В однородной среде свет распространяется прямолинейно. Однако при огибании небольших препятствий или при прохождении через небольшие отверстия происходит изменение направления распространения света — Если направить на круглую диафрагму световой пучок цилиндрической формы (например, свет лазера), то после прохождения через диафрагму его форма станет конической (рис. 1). До диафрагмы все лучи света в лазерном пучке параллельны, а после прохождения диафрагмы часть лучей из-за явления дифракции изменит направление. Световой пучок как бы «расширится».  При увеличении расстояния между диафрагмой и экраном изображение на экране, в том числе центральное пятно, будет увеличиваться.
Измерьте с максимальной точностью диаметры выданных вам игл. Оцените погрешности.
Придумайте способ, позволяющий значительно увеличить путь светового пучка от диафрагмы до экрана и изучить изменение размеров центрального пятна в зависимости от расстояния $l$.
Используя малярный скотч, изготовьте диафрагму. Для этого закройте выходное окошко лазерной указки малярным скотчем, приклеив концы отрезка малярного скотча к корпусу указки. Включите указку. На скотче будет видна освещенная лазерным пучком область. Проткните скотч в середине освещенной области иглой наименьшего диаметра. Постарайтесь сделать отверстие максимально приближенным по форме к кругу диаметром равным диаметру иглы. Зажмите кнопку включения лазера канцелярским зажимом. Посветите таким пучком на удаленный от лазера экран и пронаблюдайте на нем дифракционную картину и центральное пятно в ней.
Запишите формулу зависимости угла дифракции $\varphi$ от диаметра центрального пятна $D$ на экране, диаметра диафрагмы $d$ и расстояния $l$ между диафрагмой и экраном (рис. 2).
Измерьте зависимость угла $\varphi$ от диаметра отверстия в скотче $d$.
Определите величины $n$ и $A$.
Определите, какого диаметра получилось бы центральное пятно $D_0$ на экране, удалённом от диафрагмы вашей лазерной указки на расстояние $l_0 = 500~ см$, при использовании диафрагмы диаметром $d_0 = 0.20~ мм$.
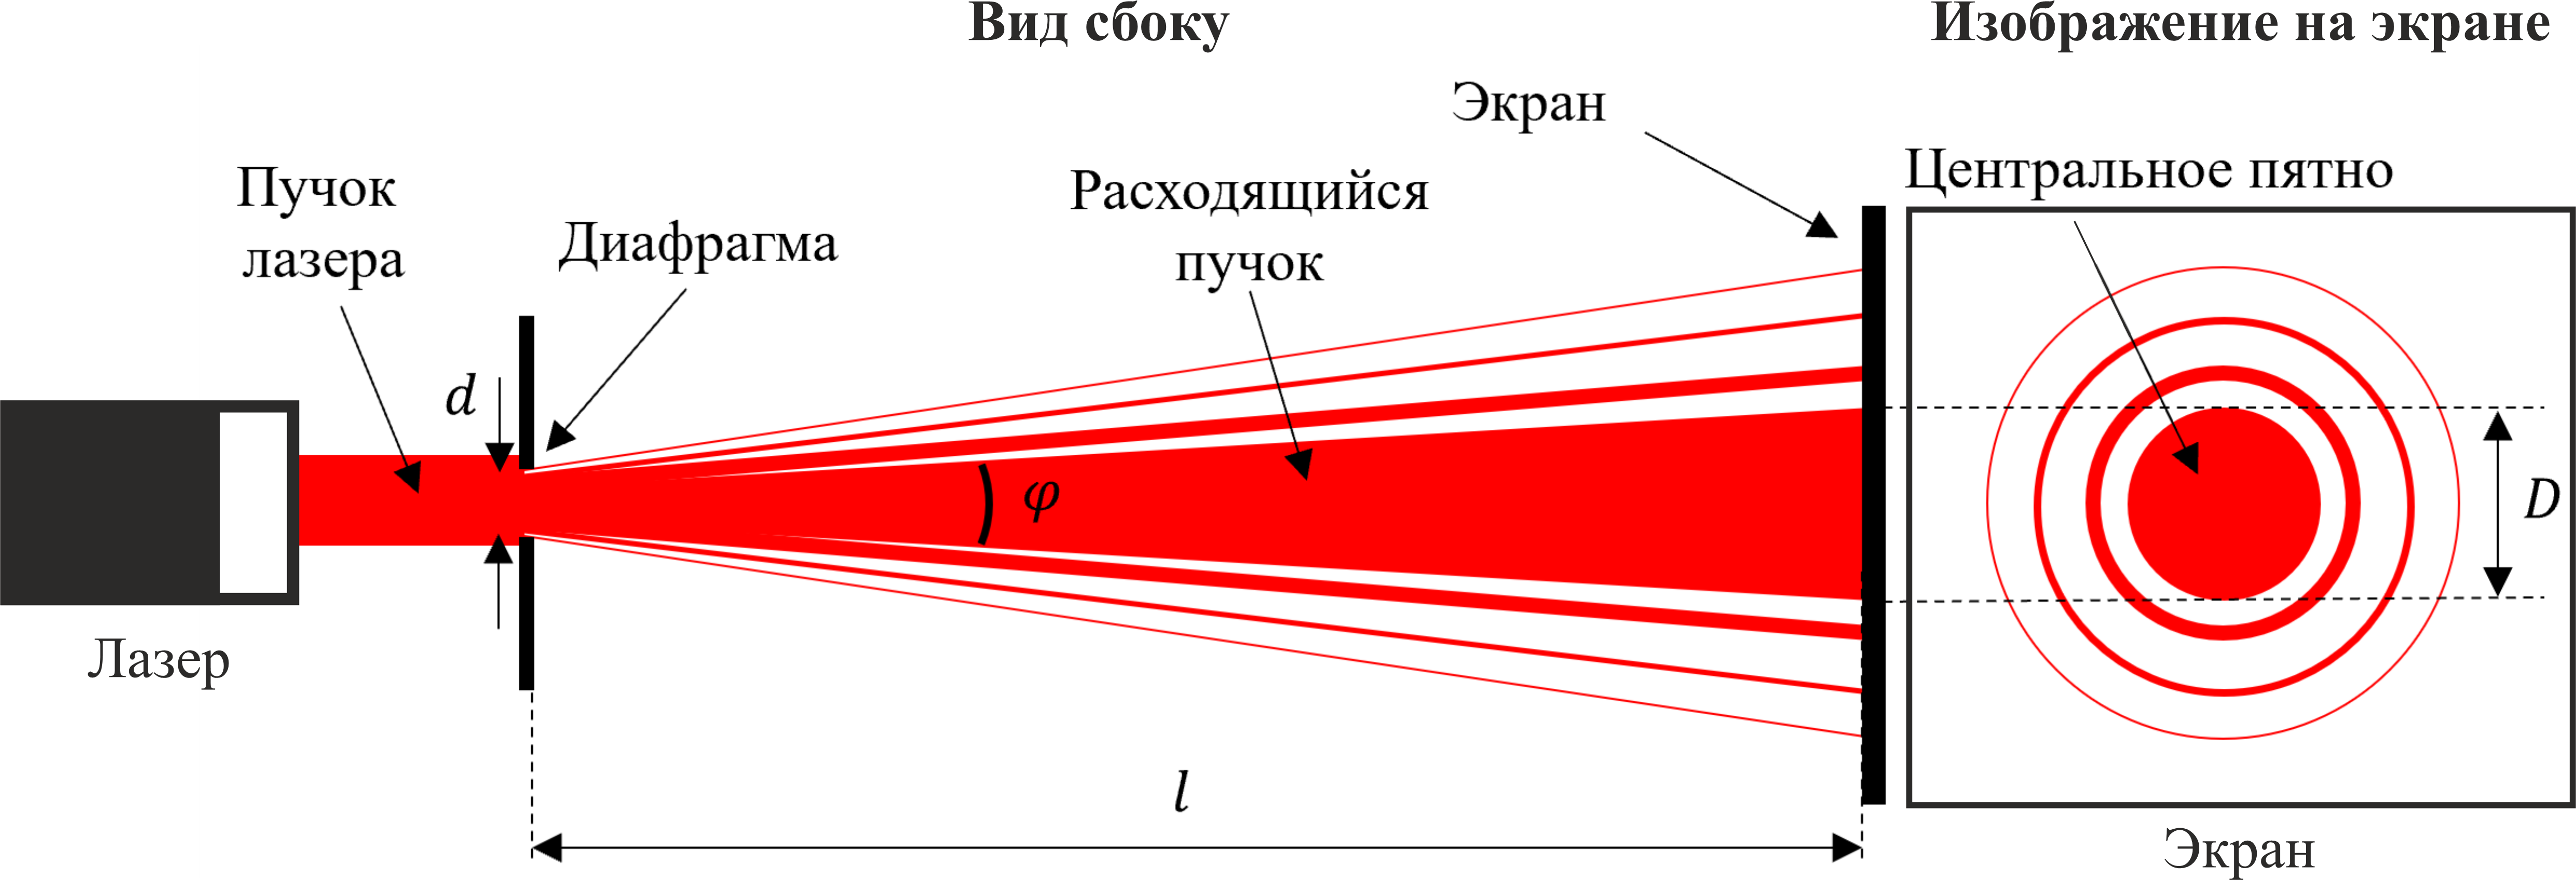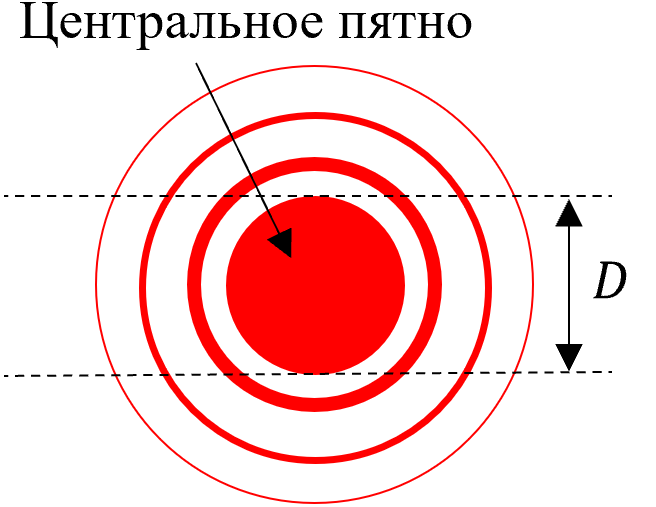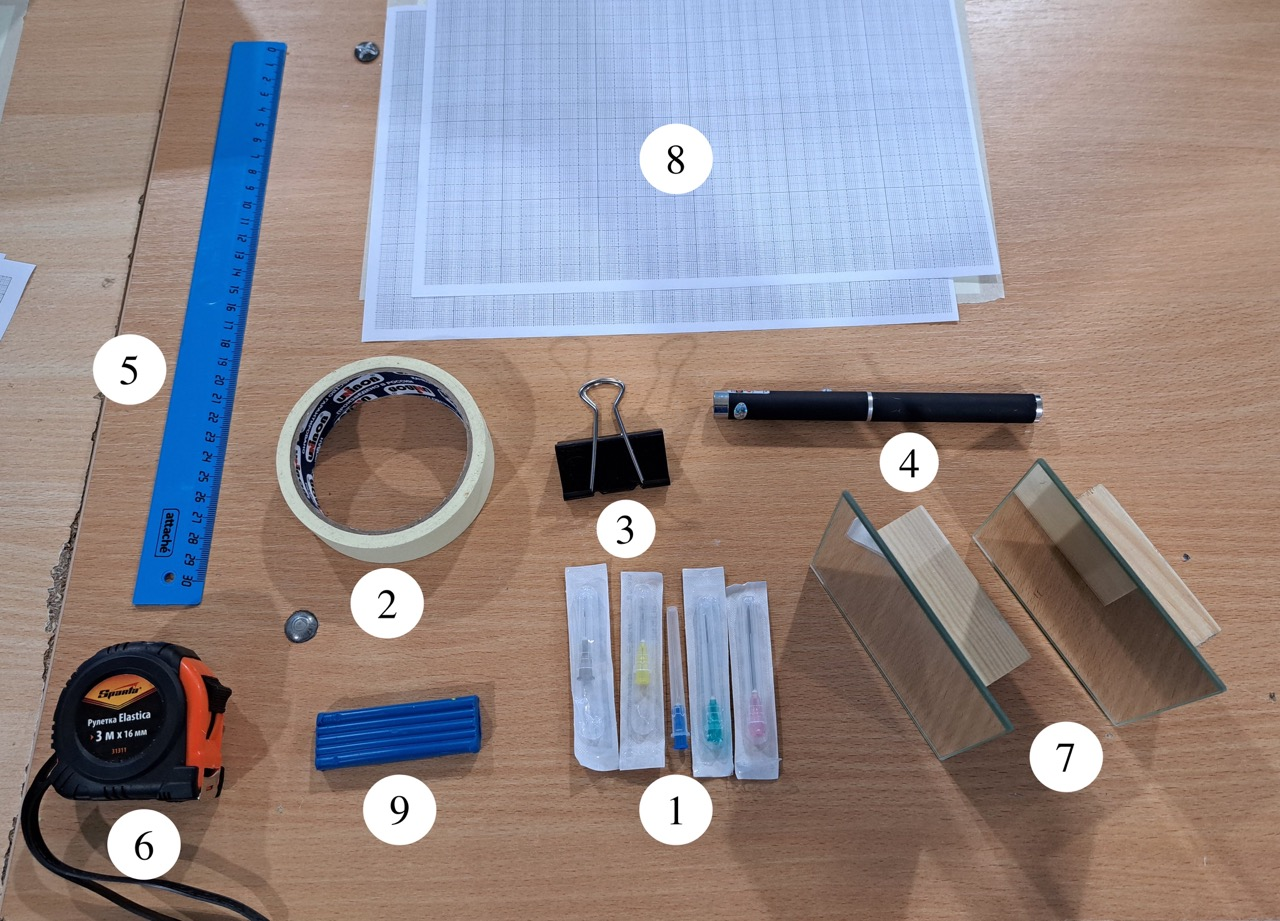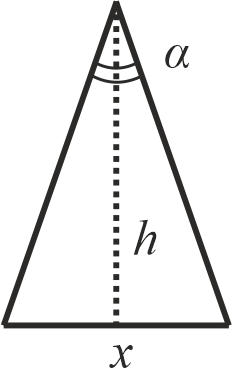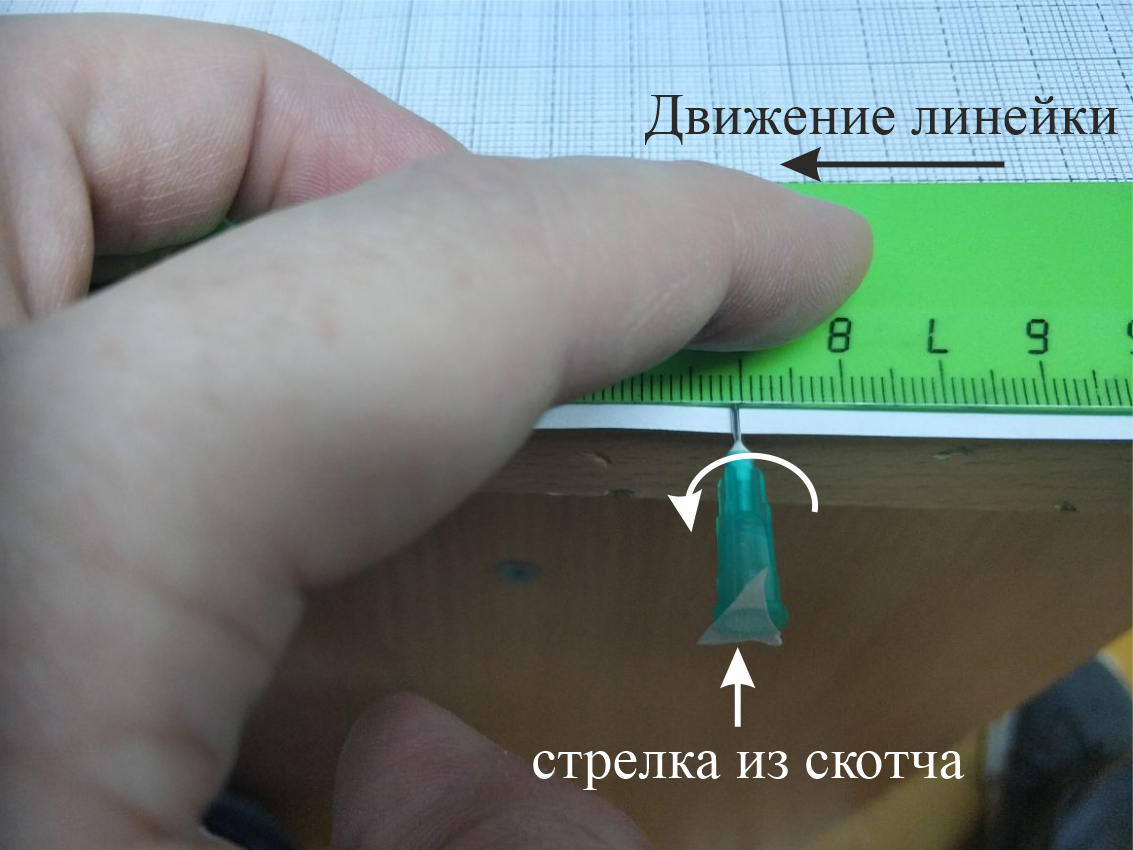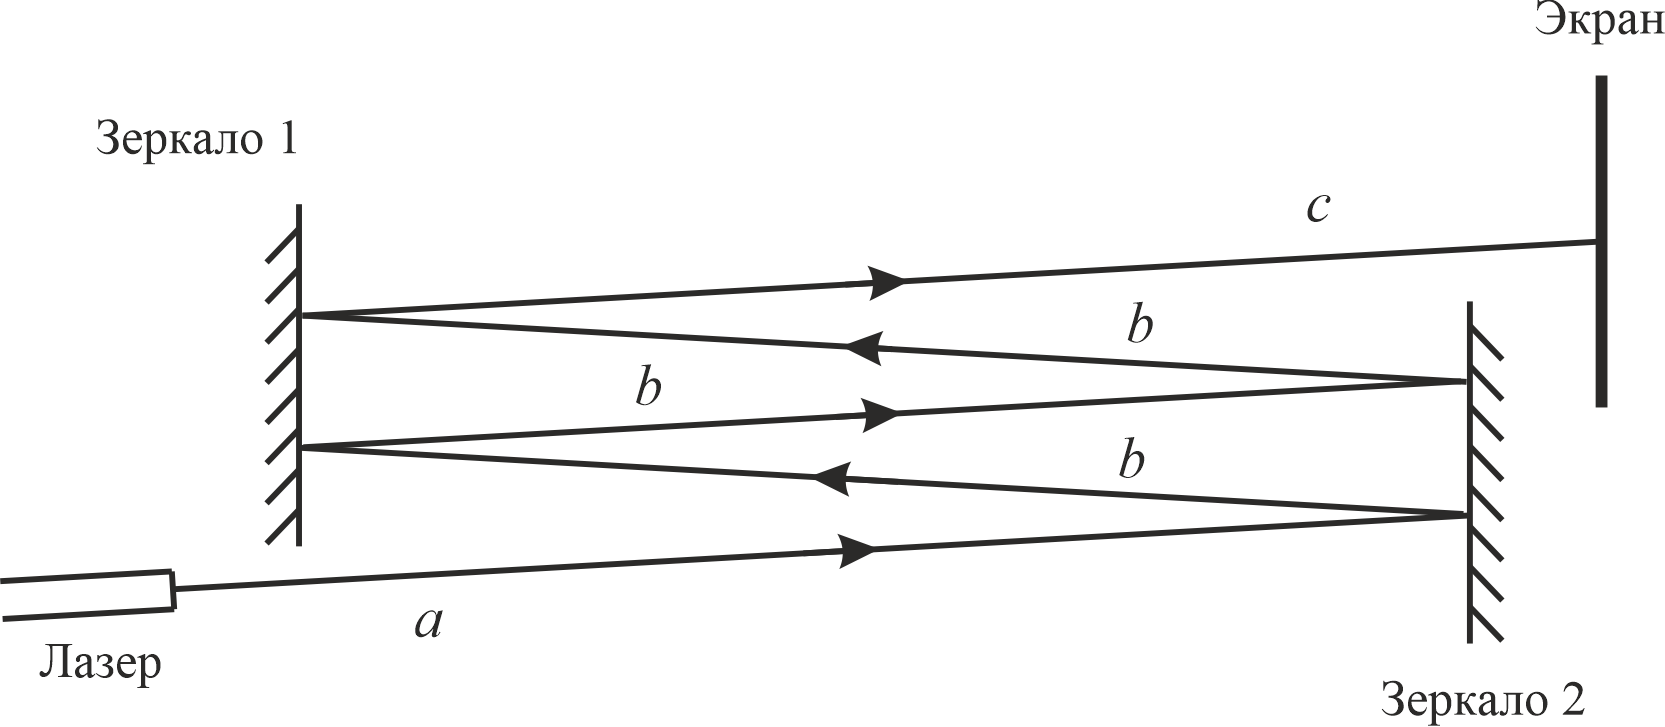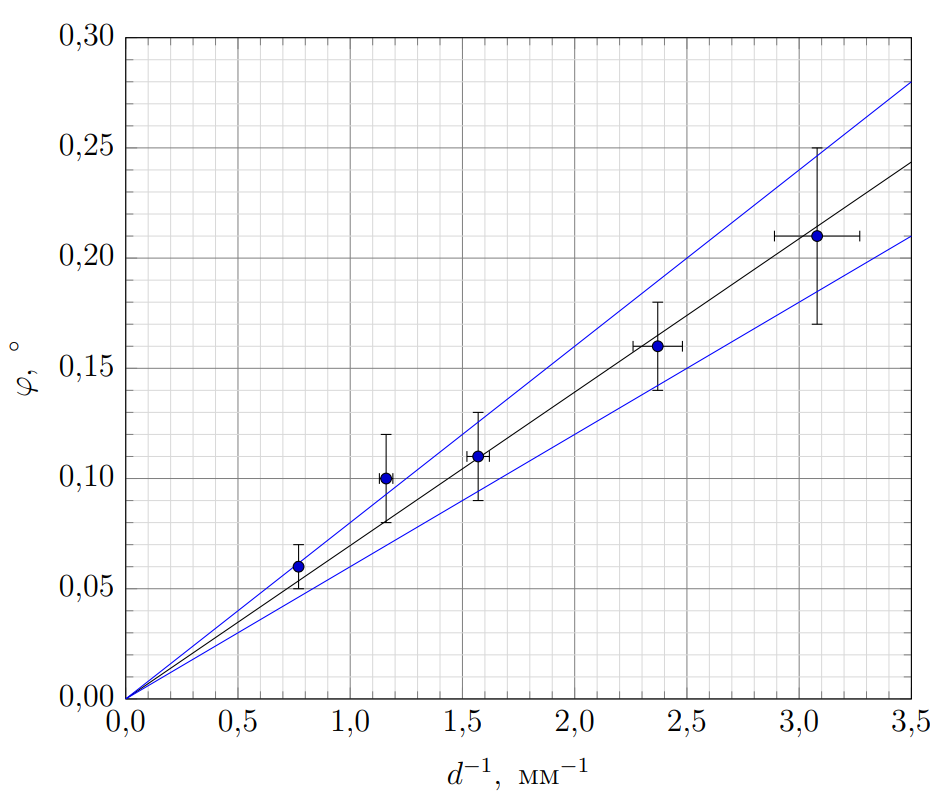
Измерьте с максимальной точностью диаметры выданных вам игл. Оцените погрешности.
Решение: Для измерения диаметров игл воспользуемся методом прокатывания (рис. 4).  Для этого сделаем флажок из малярного скотча и приклеим его к пластиковой части иглы. Положим иглу на миллиметровую бумагу и прокатим ее по бумаге линейкой, подсчитав количество оборотов $n$, которое сделает игла. Определим расстояние $L$, на которое сместится игла по бумаге. Диаметр иглы $d$ может найден по следующей формуле: \begin{equation} d=\frac{L}{\pi n}\tag{3}\end{equation}Для повышения точности величину $L$ измерим три раза для каждой иглы (в таблице — величины $L_1$, $L_2$, $L_3$). Цвет$L_1,~\text{мм}$$L_2,~\text{мм}$$L_3,~\text{мм}$$n$$d, ~{мм}$жёлтая505251500.32серая 535353400.42синяя 99100101500.64зелёная 107109108400.86розовая 162163162401.29 измерения длин оценим как $\sigma_\text{случ}=1~ мм$. Тогда погрешность измерения диаметров иголок будет приблизительно одинаковой и равной:\begin{equation} \sigma_d \approx \dfrac{\sigma_x +\sigma_{случ}}{\pi n}=0.02~\text{мм}.\tag{4}\end{equation}Для сравнения проведём контрольные измерения игл с помощью микрометра (погрешность прибора $0.01~ мм$). | Цвет | $L_1,~\text{мм}$ | $L_2,~\text{мм}$ | $L_3,~\text{мм}$ | $n$ | $d, ~{мм}$ | | --- | --- | --- | --- | --- | --- | | жёлтая | 50 | 52 | 51 | 50 | 0.32 | | серая | 53 | 53 | 53 | 40 | 0.42 | | синяя | 99 | 100 | 101 | 50 | 0.64 | | зелёная | 107 | 109 | 108 | 40 | 0.86 | | розовая | 162 | 163 | 162 | 40 | 1.29 |
Ответ: | Цвет | жёлтая | серая | синяя | зелёная | розовая | | --- | --- | --- | --- | --- | --- | | $d, ~{мм}$ | 0.31 | 0.41 | 0.63 | 0.80 | 1.27 | Ответ: Цветжёлтаясераясиняязелёнаярозовая$d, ~{мм}$0.310.410.630.801.27

Придумайте способ, позволяющий значительно увеличить путь светового пучка от диафрагмы до экрана и изучить изменение размеров центрального пятна в зависимости от расстояния $l$.
Решение: Максимальная длина хода пучка (расстояние, которое свет от лазера до экрана), которую можно достичь на столе без применения сторонних устройств, примерно равна диагонали стола ($\approx 130~ см$). При такой длине возможно измерить диаметр $D$ только для игл малых диаметров, при этом измерения будут иметь низкую точность. Для повышения точности используем зеркала для увеличения длины хода пучка (рис. 2). Таким образом можно добиться многократного прохождения пучком света расстояния между зеркалами за счет отражения от них. Для подсчета длины хода пучка в этом случае необходимо проследить, сколько раз пучок света отражался от зеркал, прежде чем попасть на экран.

Используя малярный скотч, изготовьте диафрагму. Для этого закройте выходное окошко лазерной указки малярным скотчем, приклеив концы отрезка малярного скотча к корпусу указки. Включите указку. На скотче будет видна освещенная лазерным пучком область. Проткните скотч в середине освещенной области иглой наименьшего диаметра. Постарайтесь сделать отверстие максимально приближенным по форме к кругу диаметром равным диаметру иглы. Зажмите кнопку включения лазера канцелярским зажимом. Посветите таким пучком на удаленный от лазера экран и пронаблюдайте на нем дифракционную картину и центральное пятно в ней.
Решение: Соберем установку для наблюдения дифракции описанную в условии, увеличив длину хода пучка при помощи зеркал.

Запишите формулу зависимости угла дифракции $\varphi$ от диаметра центрального пятна $D$ на экране, диаметра диафрагмы $d$ и расстояния $l$ между диафрагмой и экраном (рис. 2).
Решение: Угол дифракции (в градусах) можно рассчитать как:
Ответ: \begin{equation} \varphi=\frac{D-d}{2\pi l}\cdot 360^\circ \tag{5}\end{equation}

Измерьте зависимость угла $\varphi$ от диаметра отверстия в скотче $d$.
Решение: Проведем измерения диаметра центрального пятна дифракционной картины и длины хода пучка для разных размеров диафрагмы. Исходя из схемы (рис. 2), считая углы переотражения пучка от зеркал пренебрежимо малыми, рассчитаем общий путь пучка:\begin{equation}L=a+3b+c,\tag{6}\end{equation}где $a$, $b$, $c$ — расстояния, указанные на рисунке. Центральное пятно на экране может получиться овальной формы, если отверстие в скотче не круглое. Тогда будем измерять размеры пятна по вертикали (величина $V$) и горизонтали (величина $H$). Диаметр $D$ рассчитаем как среднее арифметическое $V$ и $H$. Рассчитаем для каждой диафрагмы угол дифракции и занесем данные в таблицу. $d, ~мм$$a, ~см$$b, ~см$$c, ~см$$H, ~мм$$V,~ мм$0.32 107.0111.2128.023200.42 105.0111.0129.018140.64104.0113.0127.012110.86107.0112.0127.01291.29108.0111.0127.086 Погрешность измерения длин $a$, $b$, $c$ примем равной $\sigma_{abc}=0.5~ см$, погрешность измерения диаметра пятна $D$ оценим как модуль полуразности вертикального и горизонтального размеров пятна, прибавив приборную погрешность линейки: \begin{equation} \sigma_D=\frac{|H-V|}{2}+\sigma_х. \tag{7}\end{equation} Относительная погрешность угла дифракции приблизительно равна относительной погрешности диаметра пятна, так как остальные величины дают существенно меньший вклад в нее. Тогда для абсолютной погрешности угла дифракции: \begin{equation} \sigma_\varphi=\varphi\,\frac{\sigma_D}{D}. \tag{8}\end{equation} Видно, что с увеличением диаметра диафрагмы угол дифракции уменьшается. Предположим, что зависимость является обратной пропорциональностью. Рассчитаем величины обратных диаметров игл и построим график зависимости $\varphi(1/d)$. | $d, ~мм$ | $a, ~см$ | $b, ~см$ | $c, ~см$ | $H, ~мм$ | $V,~ мм$ | | --- | --- | --- | --- | --- | --- | | 0.32 | 107.0 | 111.2 | 128.0 | 23 | 20 | | 0.42 | 105.0 | 111.0 | 129.0 | 18 | 14 | | 0.64 | 104.0 | 113.0 | 127.0 | 12 | 11 | | 0.86 | 107.0 | 112.0 | 127.0 | 12 | 9 | | 1.29 | 108.0 | 111.0 | 127.0 | 8 | 6 |
Ответ: | $d, мм$ | $L, см$ | $D, мм$ | $d^{-1}$, мм$^{-1}$ | $\varphi, \ ^\circ$ | $\sigma_D, мм$ | $\sigma_d^{-1}, \ мм^{-1}$ | $\sigma_\varphi, \ ^\circ$ | | --- | --- | --- | --- | --- | --- | --- | --- | | 0.32 | 586.6 | 21.5 | 3.08 | 0.21 | 4 | 0.19 | 0.04 | | 0.42 | 567.0 | 16.0 | 2.37 | 0.16 | 2 | 0.11 | 0.02 | | 0.64 | 570.0 | 11.5 | 1.57 | 0.11 | 2 | 0.05 | 0.02 | | 0.86 | 570.0 | 10.5 | 1.16 | 0.10 | 2 | 0.03 | 0.02 | | 1.29 | 568.0 | 7.0 | 0.77 | 0.06 | 1 | 0.01 | 0.01 | Ответ: $d, мм$$L, см$$D, мм$$d^{-1}$, мм$^{-1}$$\varphi, \ ^\circ$$\sigma_D, мм$$\sigma_d^{-1}, \ мм^{-1}$$\sigma_\varphi, \ ^\circ$0.32586.621.53.080.2140.190.040.42567.016.02.370.1620.110.020.64 570.011.51.570.1120.050.020.86570.010.51.160.1020.030.021.29568.07.00.770.0610.010.01  Погрешность измерения длин $a$, $b$, $c$ примем равной $\sigma_{abc}=0.5~ см$, погрешность измерения диаметра пятна $D$ оценим как модуль полуразности вертикального и горизонтального размеров пятна, прибавив приборную погрешность линейки: \begin{equation} \sigma_D=\frac{|H-V|}{2}+\sigma_х. \tag{7}\end{equation} Относительная погрешность угла дифракции приблизительно равна относительной погрешности диаметра пятна, так как остальные величины дают существенно меньший вклад в нее. Тогда для абсолютной погрешности угла дифракции: \begin{equation} \sigma_\varphi=\varphi\,\frac{\sigma_D}{D}. \tag{8}\end{equation} Видно, что с увеличением диаметра диафрагмы угол дифракции уменьшается. Предположим, что зависимость является обратной пропорциональностью. Рассчитаем величины обратных диаметров игл и построим график зависимости $\varphi(1/d)$.

Определите величины $n$ и $A$.
Решение: Видно, что график зависимости угла дифракции от обратного диаметра диафрагмы можно описать прямой пропорциональностью. Отсюда сделаем вывод, что искомая степень зависимости Рассчитаем угловой коэффициент зависимости Теоретическое значение составляет:\begin{equation} A_{theor}=\frac{360^\circ}{2\pi}\cdot2\cdot1.22 \,\lambda=0.09 \ ^\circ\cdot мм,\tag{9}\end{equation}где $\lambda=650 \ нм$ — длина волны лазерного излучения.
Ответ: \[n=-1\]  Рассчитаем угловой коэффициент зависимости
Ответ: \[{A=(0.07\pm 0.01) \ ^\circ\cdot мм}\]  Теоретическое значение составляет:\begin{equation} A_{theor}=\frac{360^\circ}{2\pi}\cdot2\cdot1.22 \,\lambda=0.09 \ ^\circ\cdot мм,\tag{9}\end{equation}где $\lambda=650 \ нм$ — длина волны лазерного излучения.

Определите, какого диаметра получилось бы центральное пятно $D_0$ на экране, удалённом от диафрагмы вашей лазерной указки на расстояние $l_0 = 500~ см$, при использовании диафрагмы диаметром $d_0 = 0.20~ мм$.
Решение: Рассчитаем диаметр центрального пятна $D_0$ на экране, удалённом от диафрагмы лазерной указки на расстояние $l_0=500~ см$, при прохождении света через диафрагму диаметром $d_0=0.20~ мм$. Используя формулы $(1)$ и $(5)$, получим выражение для $D_0$: Относительную погрешность этой величины можно считать равной относительной погрешности углового коэффициента графика:
Ответ: \begin{equation} D_0=\dfrac{2\pi A}{d_0\cdot360^\circ} l_0+d_0=(30{.}7\pm4{.}4) \ мм\tag{10}\end{equation}  Относительную погрешность этой величины можно считать равной относительной погрешности углового коэффициента графика:
Ответ: \begin{equation} \sigma_{D_0}=D_0\frac{\sigma_A}{A}=4.4 \ мм\tag{11}\end{equation}
Темы:
E, Оптика, Геометрическая оптика, IEPhO, Дифракция